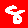
Digit: 8